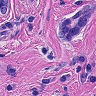
Metastatic tissue present: yes